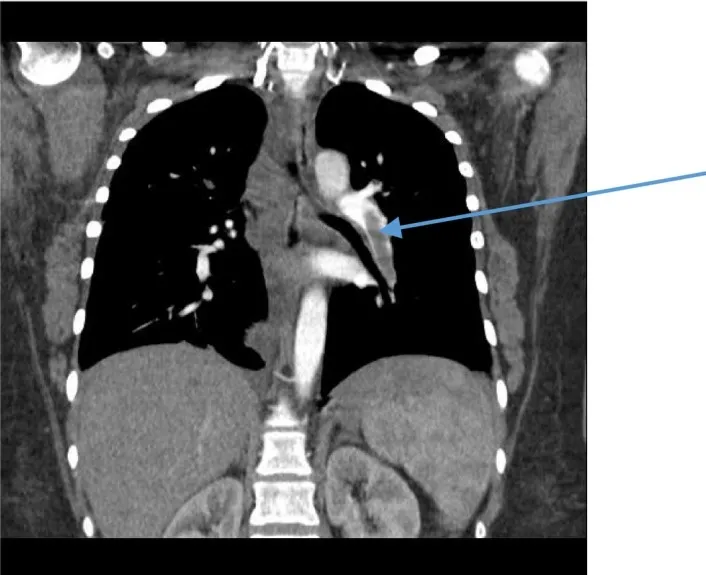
Pulmonary embolism (arrow).
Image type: radiology (ct)